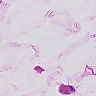
Metastatic tissue present: no